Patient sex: F
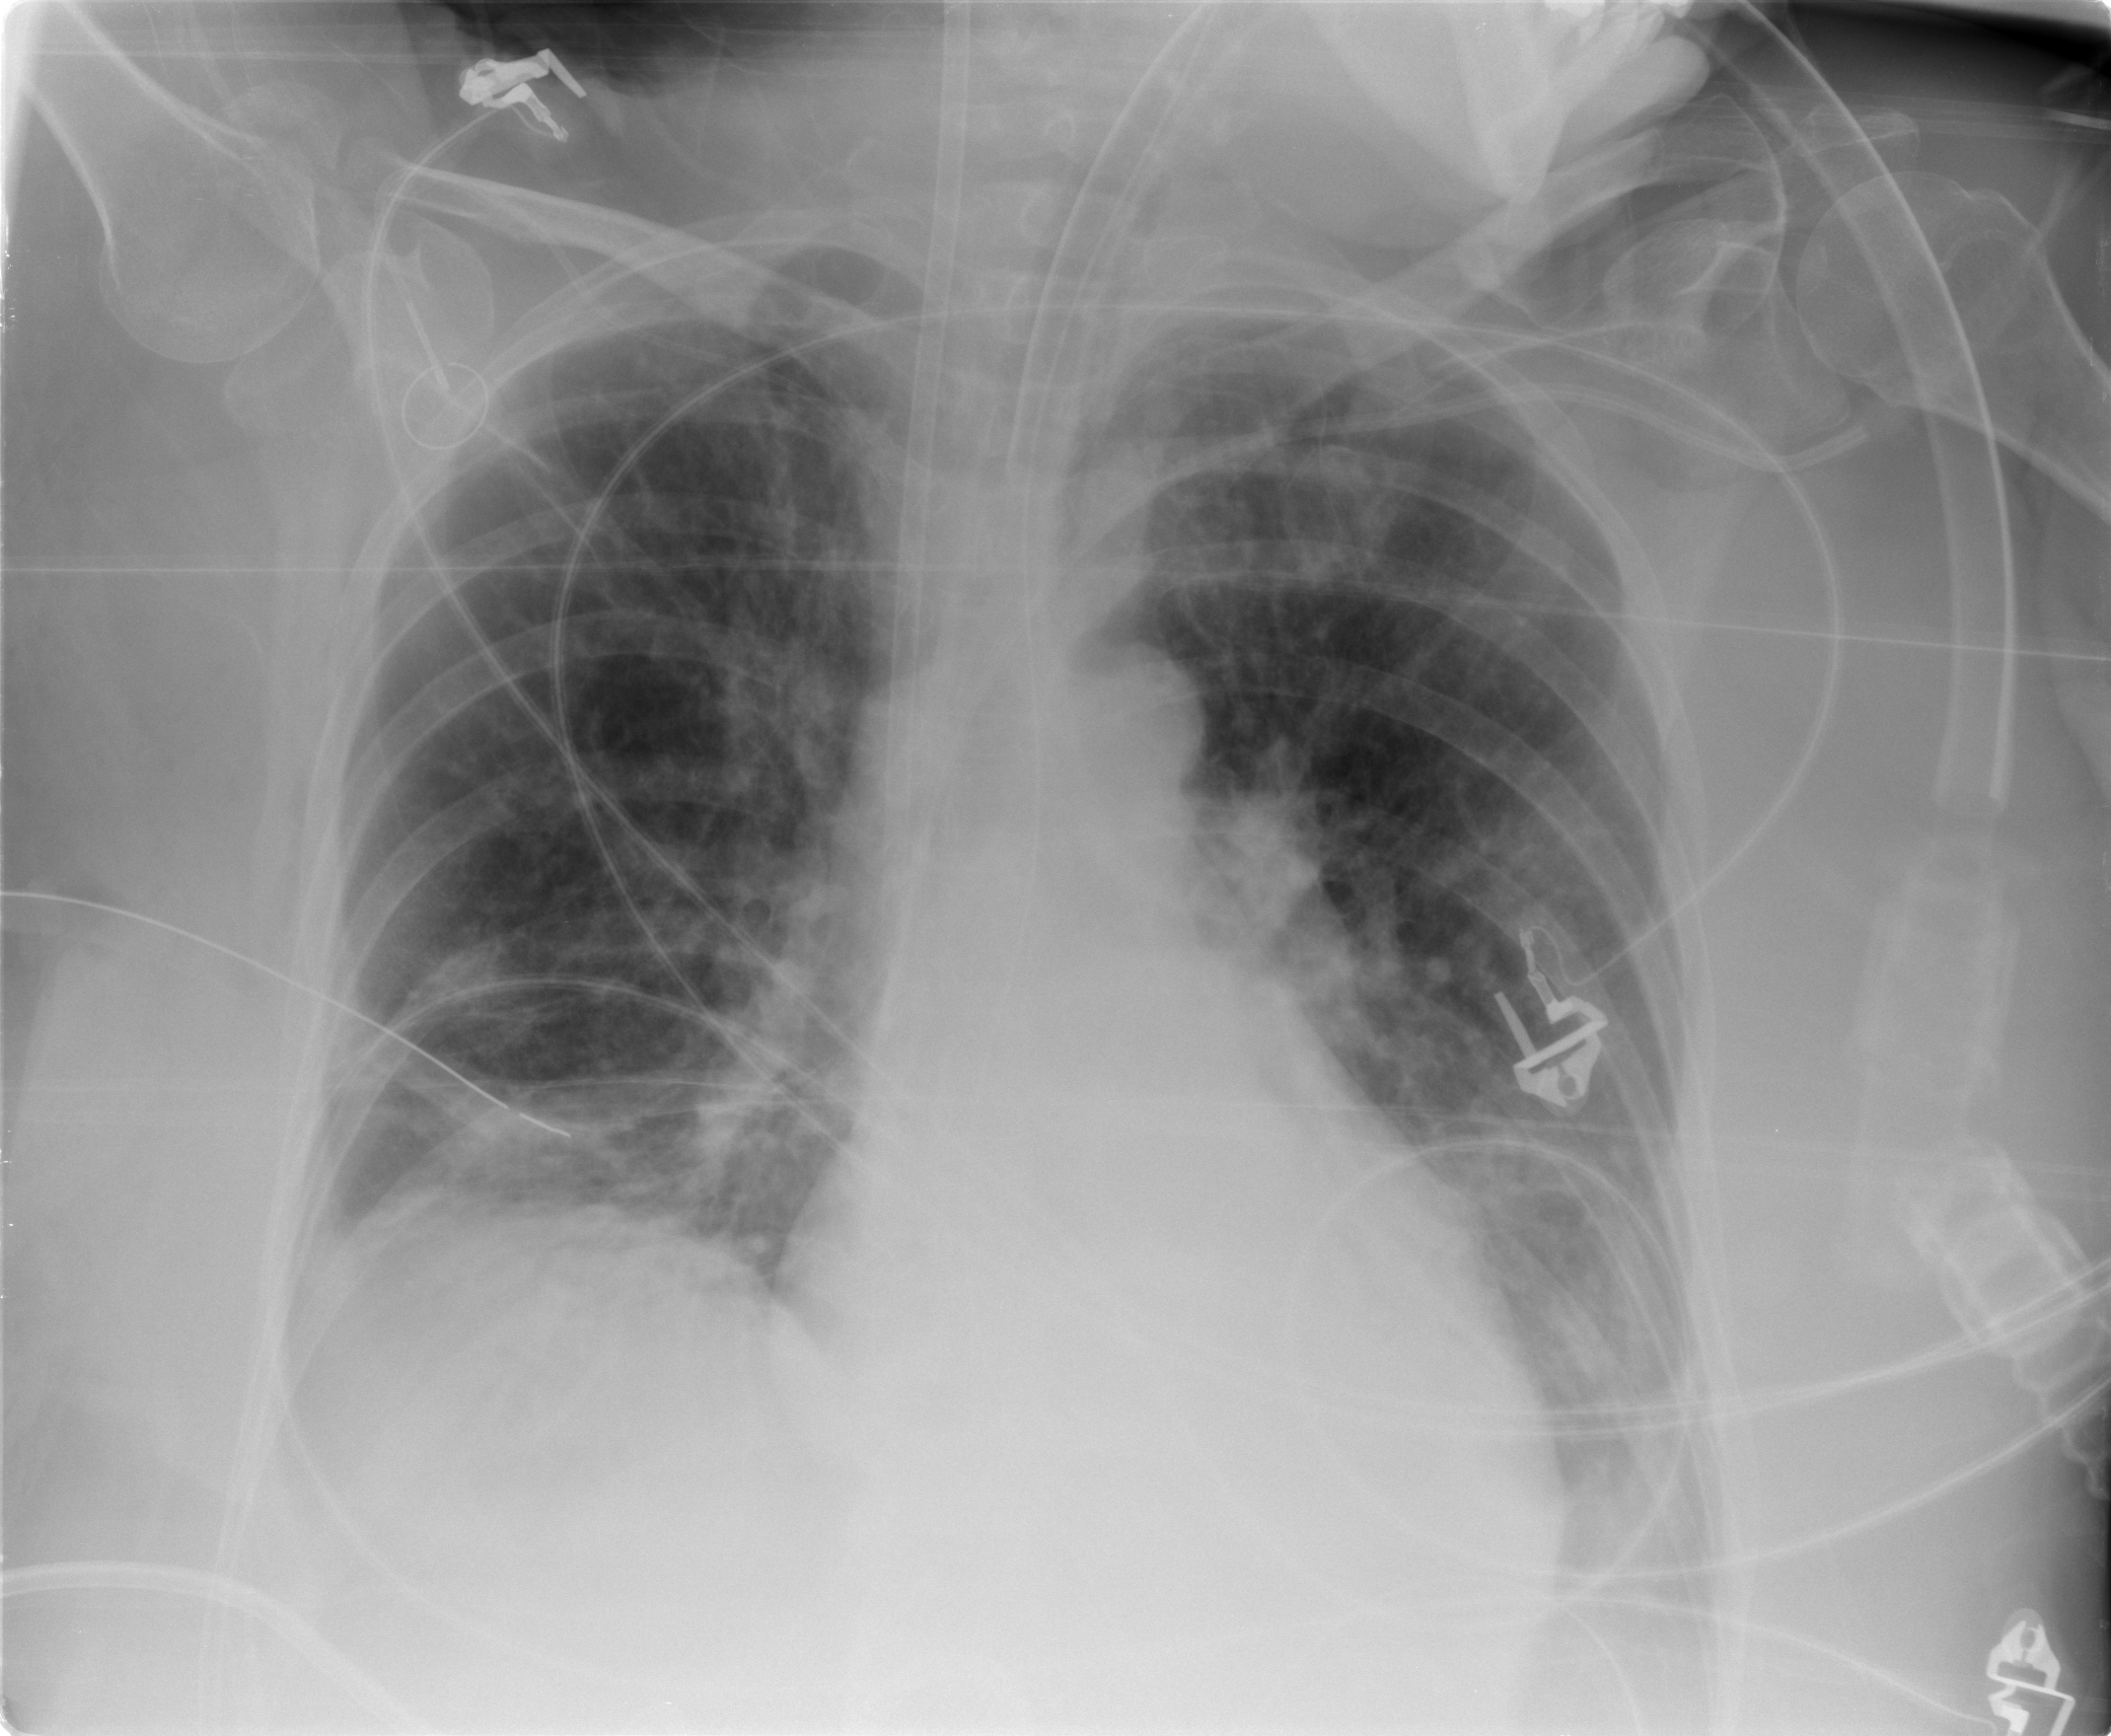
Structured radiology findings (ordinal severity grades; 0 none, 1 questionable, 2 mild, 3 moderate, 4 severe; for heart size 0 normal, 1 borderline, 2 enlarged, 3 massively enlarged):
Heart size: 0
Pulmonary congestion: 2
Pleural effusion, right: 1
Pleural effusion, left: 2
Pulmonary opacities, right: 0
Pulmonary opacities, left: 0
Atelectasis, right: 2
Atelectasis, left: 0